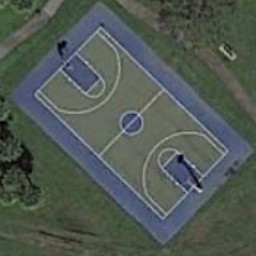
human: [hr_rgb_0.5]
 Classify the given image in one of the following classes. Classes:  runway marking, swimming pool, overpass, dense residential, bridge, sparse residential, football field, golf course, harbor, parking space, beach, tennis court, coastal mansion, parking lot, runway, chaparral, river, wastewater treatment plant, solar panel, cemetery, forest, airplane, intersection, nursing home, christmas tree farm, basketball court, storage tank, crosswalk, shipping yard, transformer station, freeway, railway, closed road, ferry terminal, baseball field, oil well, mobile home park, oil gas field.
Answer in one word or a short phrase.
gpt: basketball court